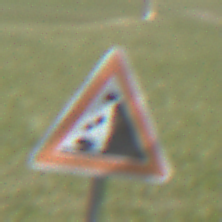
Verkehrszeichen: SteinschlagRechts
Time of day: MorningAfternoon
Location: Outdoor (Nature)
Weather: PartlyCloudy
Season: NotSpecified
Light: Natural